Interaction volume radius: 5 \u00c5
Interaction volume height: 35 \u00c5
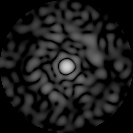
Disorder parameter: 0.8261